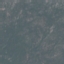
Label: HerbaceousVegetation